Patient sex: M
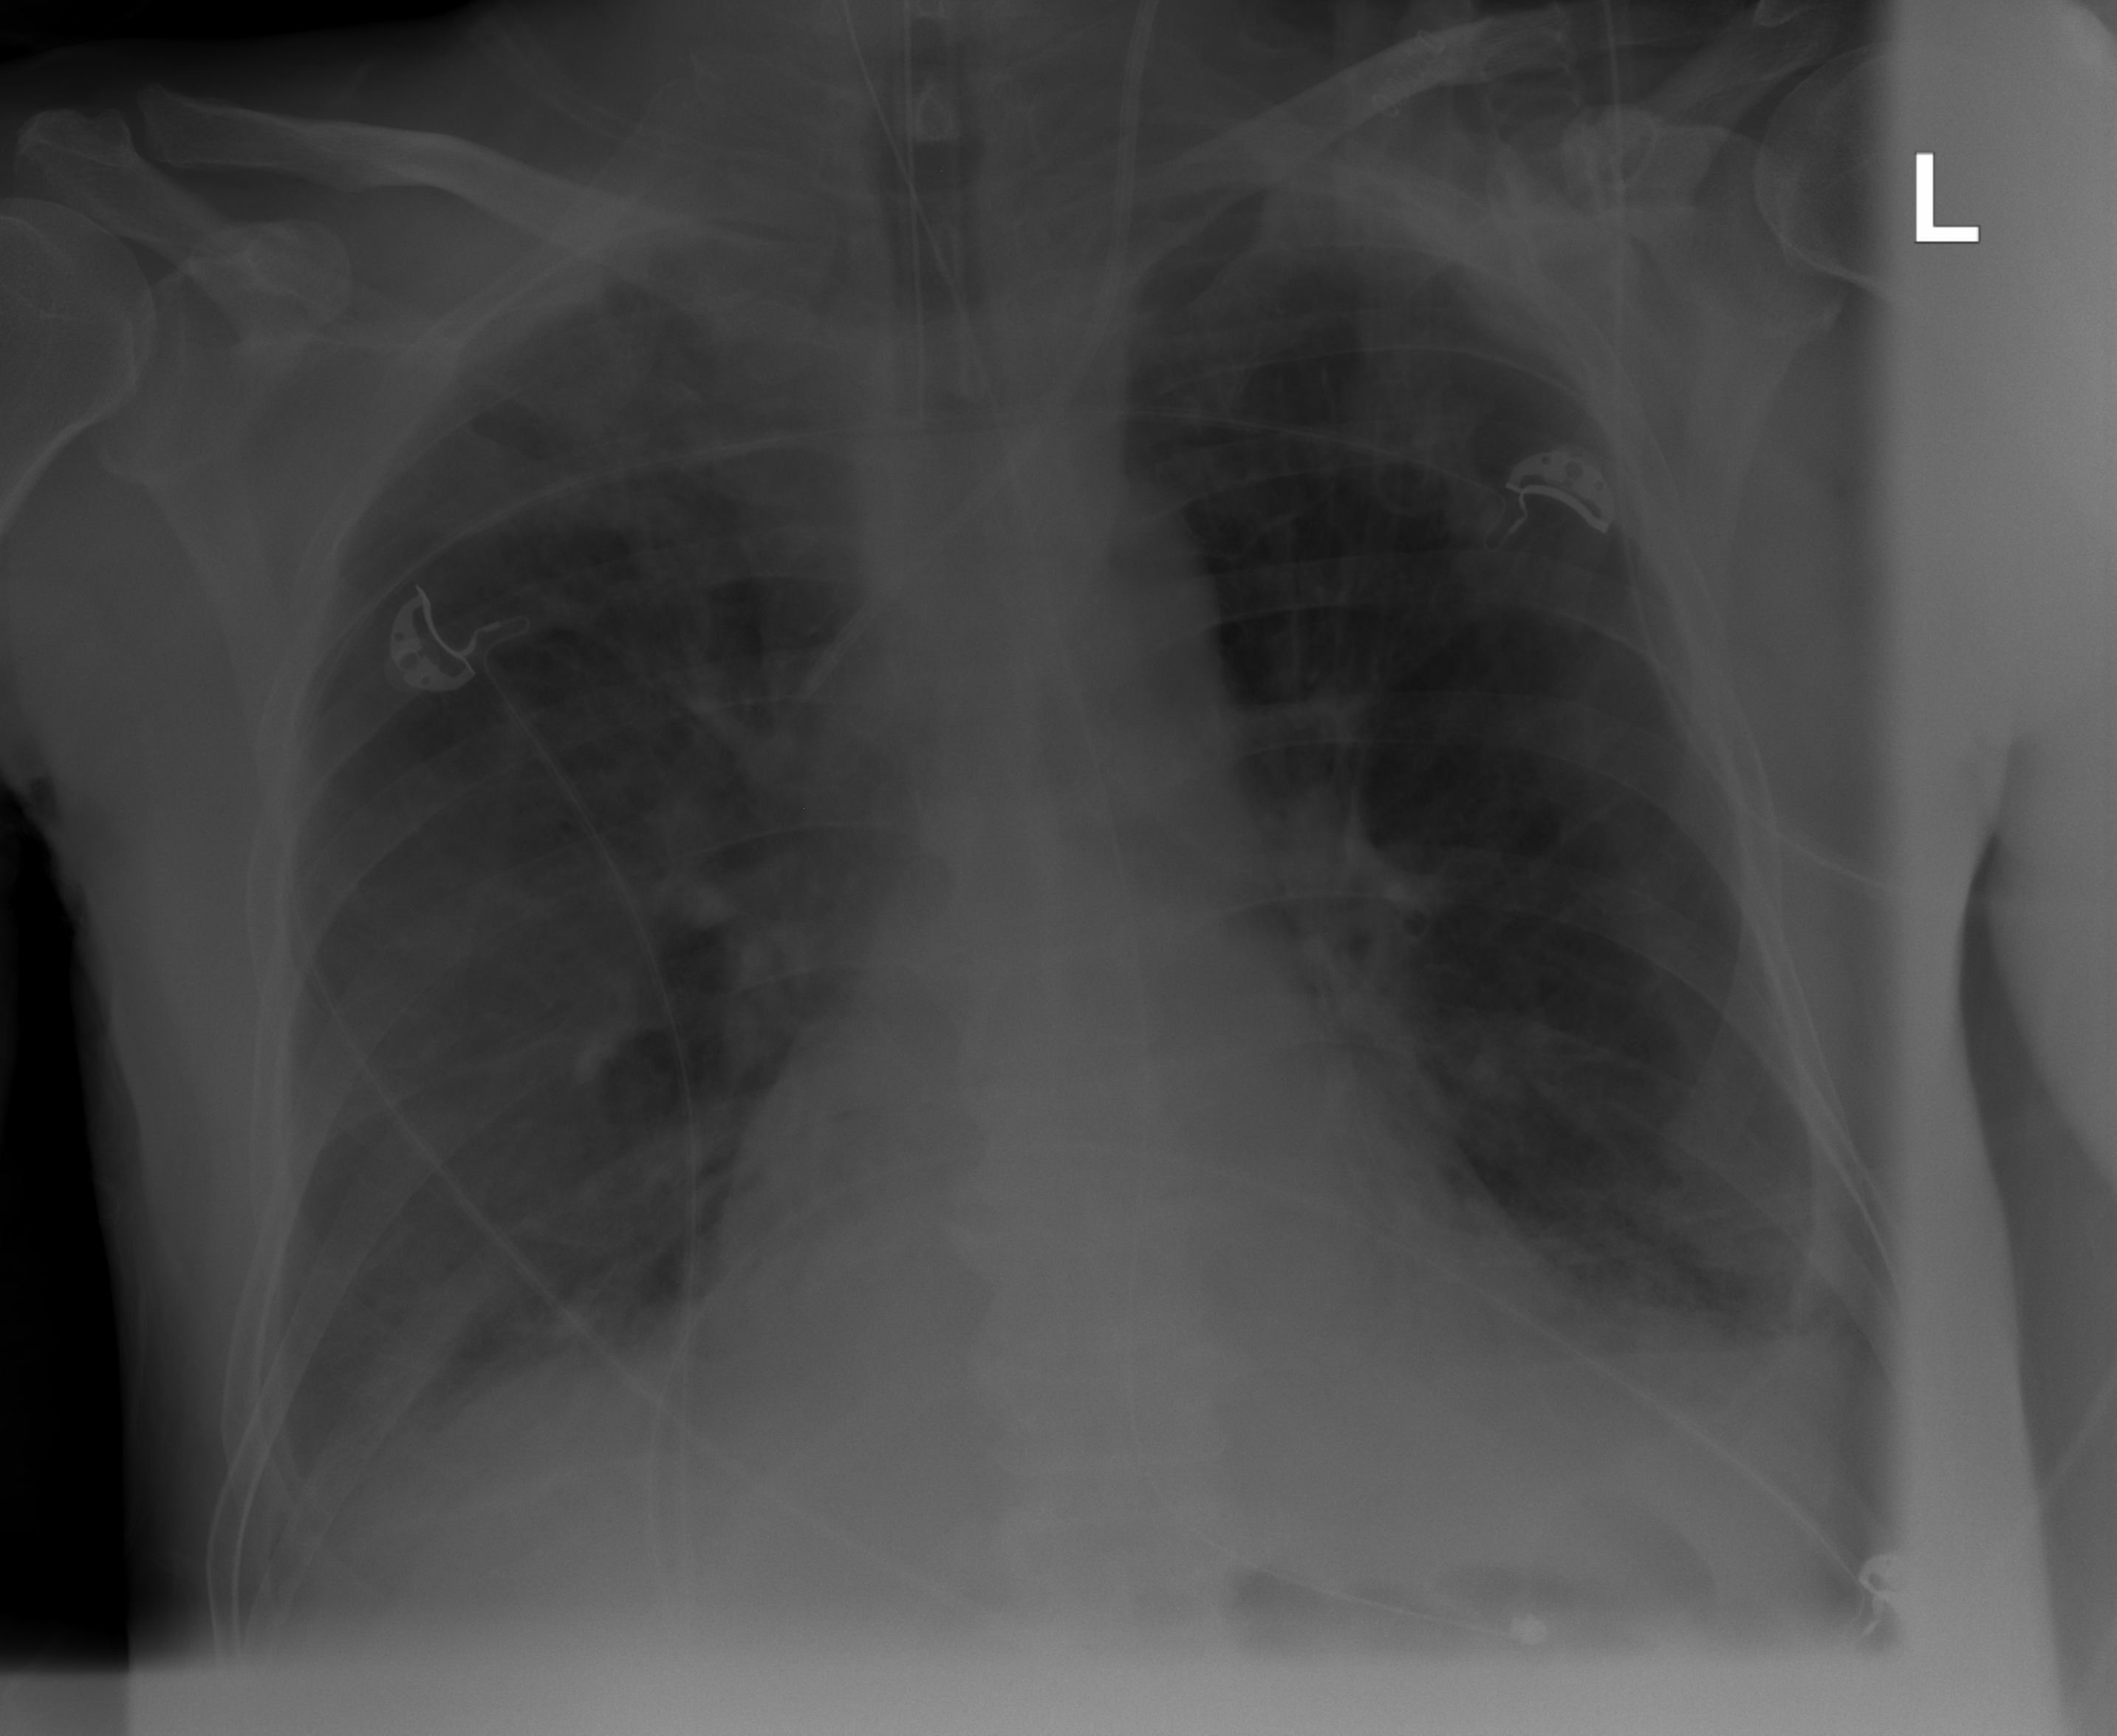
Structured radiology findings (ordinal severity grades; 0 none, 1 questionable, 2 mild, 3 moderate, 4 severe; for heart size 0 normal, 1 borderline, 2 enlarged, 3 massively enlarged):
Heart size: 0
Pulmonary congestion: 0
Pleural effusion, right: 2
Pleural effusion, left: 2
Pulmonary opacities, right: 0
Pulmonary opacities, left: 2
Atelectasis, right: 2
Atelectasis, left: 2